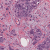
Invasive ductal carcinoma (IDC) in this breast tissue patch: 1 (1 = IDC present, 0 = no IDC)